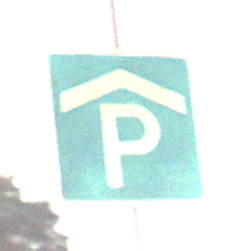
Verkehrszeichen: Parkhaus
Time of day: Night
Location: Outdoor (Suburban)
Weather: Clear
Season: NotSpecified
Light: Artificial